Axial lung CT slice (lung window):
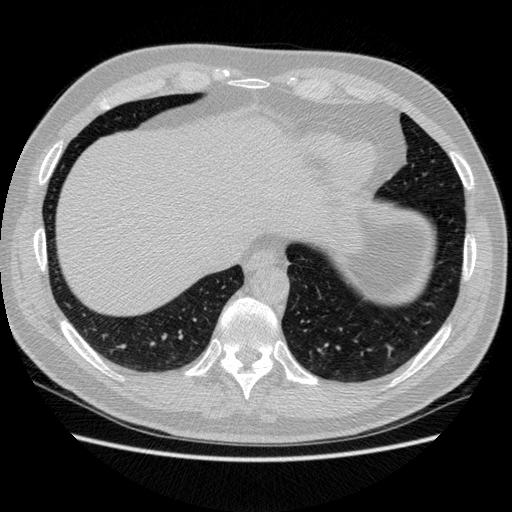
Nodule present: no